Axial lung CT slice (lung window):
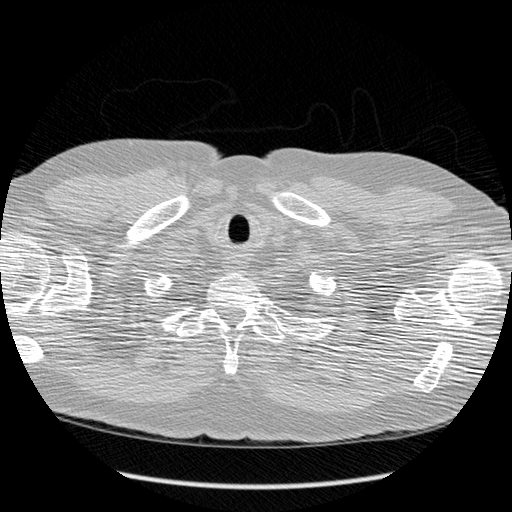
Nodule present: no